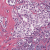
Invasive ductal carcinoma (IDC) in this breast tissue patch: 1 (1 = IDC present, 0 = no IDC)